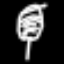
Label: leaf